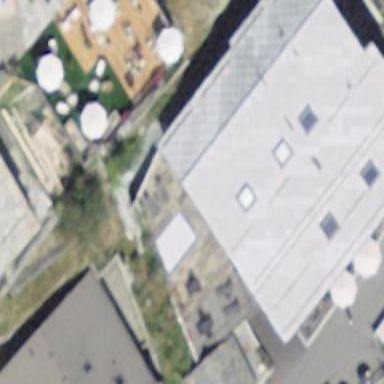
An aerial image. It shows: Hotel building.